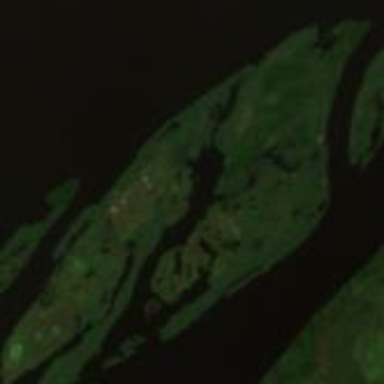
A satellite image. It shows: Island covered in forest.